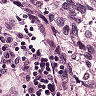
Metastatic tissue present: yes